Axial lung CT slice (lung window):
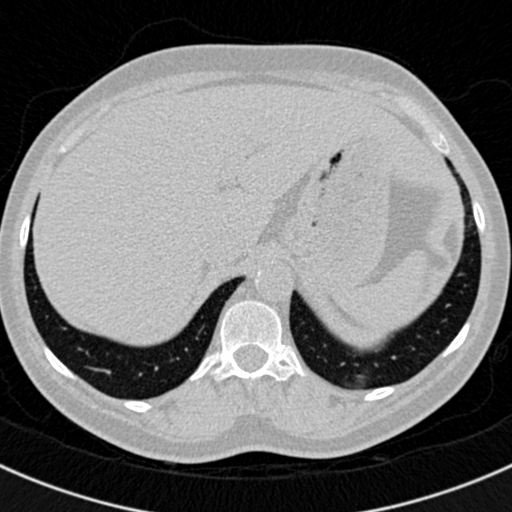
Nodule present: no